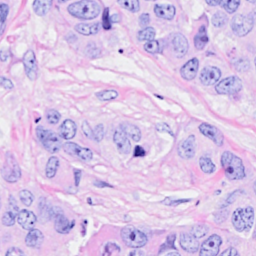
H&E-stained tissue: Breast